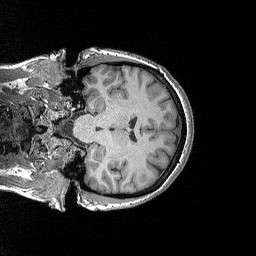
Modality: T1w
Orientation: coronal
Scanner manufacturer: siemens
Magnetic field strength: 3 T
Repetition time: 2.3 s
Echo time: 0.00298 s